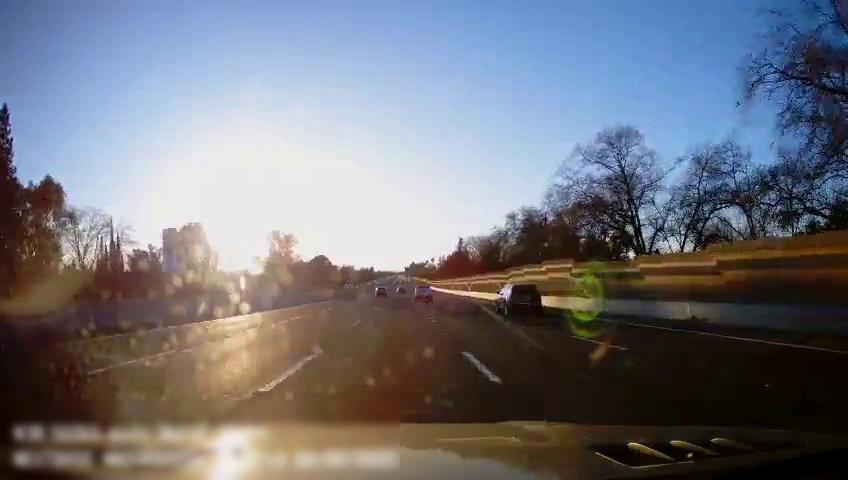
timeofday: Day
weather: Sunny
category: Drivable Space
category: Vehicles | Truck
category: Vehicles | SUV
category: Vehicles | SUV
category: Lanes | Alternate Lane
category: Lanes | Alternate Lane
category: Lanes | Current Lane
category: Lanes | Current Lane
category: Lanes | Alternate Lane
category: Lanes | Alternate Lane
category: Traffic | Signs